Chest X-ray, PA view. Patient: 59 years old, sex M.
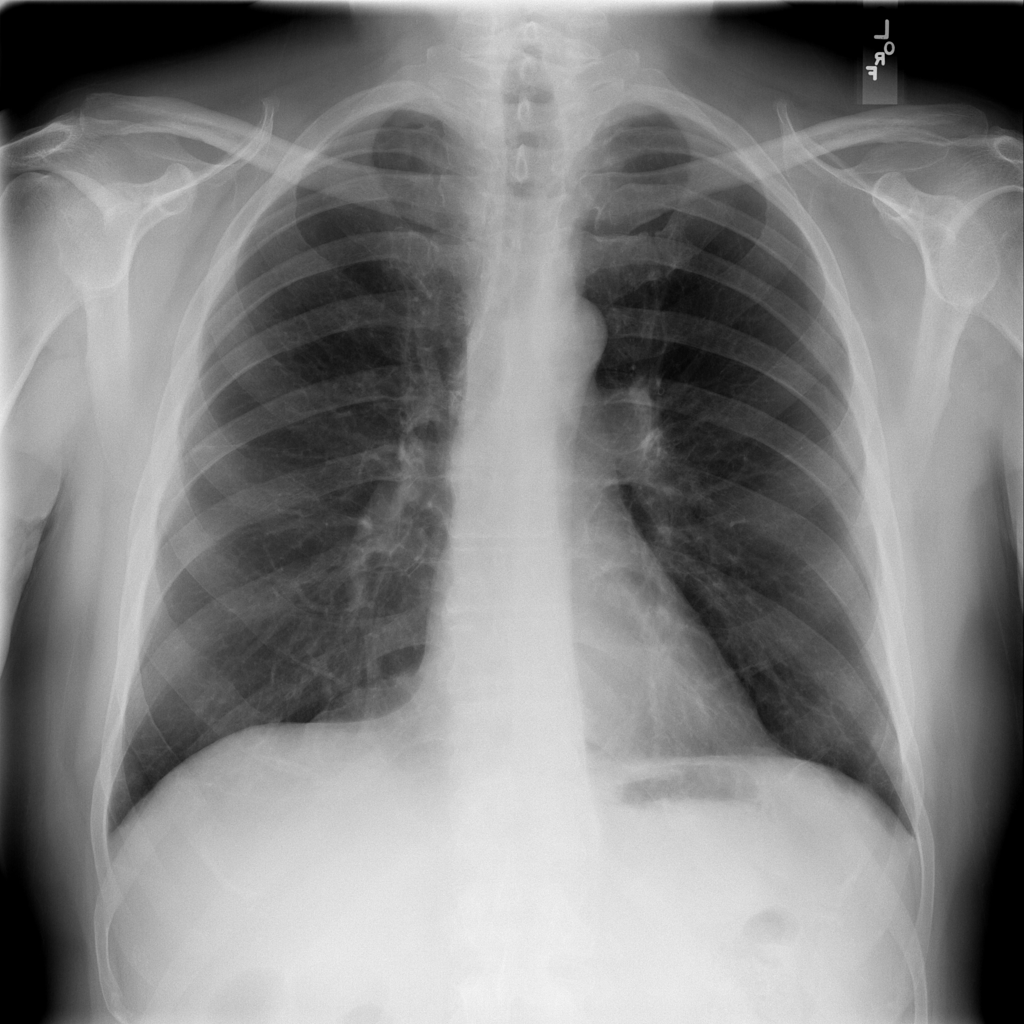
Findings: Effusion